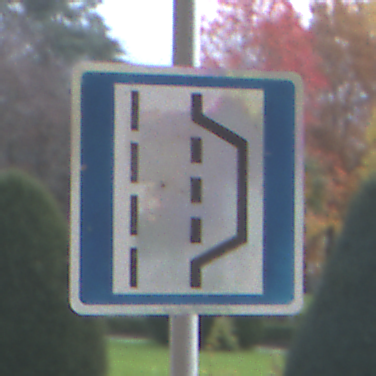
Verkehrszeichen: NothalteUndPannenbucht
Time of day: MorningAfternoon
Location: Roofed (Urban)
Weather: PartlyCloudy
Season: NotSpecified
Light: Natural